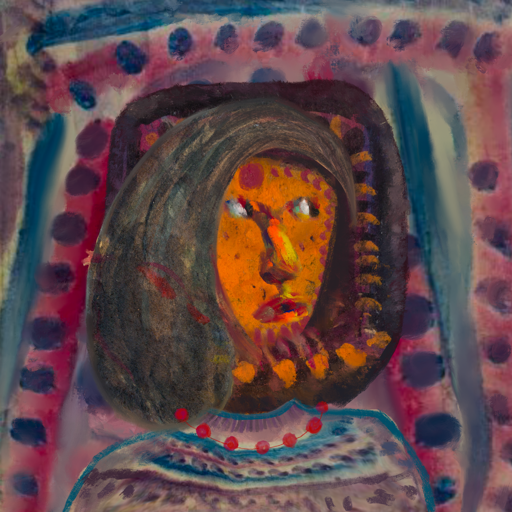
Background: HillGirl, Head And Neck Side: Doll_w_Hair, Face Side: An_Impression, Bust: HillGirl, Hair Side: Gypsy_Mother, Head Accessory: Blank, Second Necklace: Blank, Necklace: Irani_3, Baby: Blank